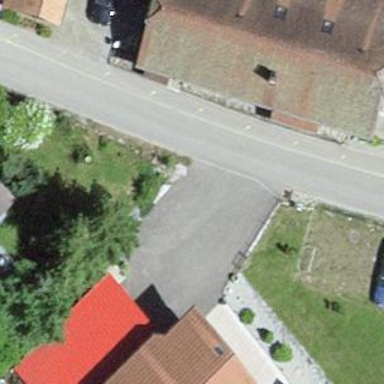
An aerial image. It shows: Simple and straightforward house.